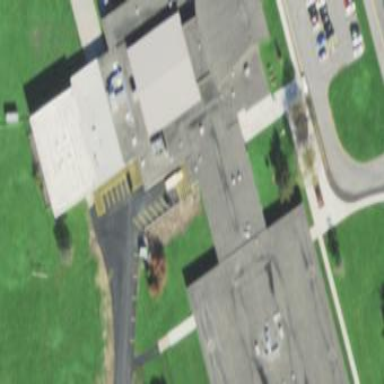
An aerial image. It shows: School building.